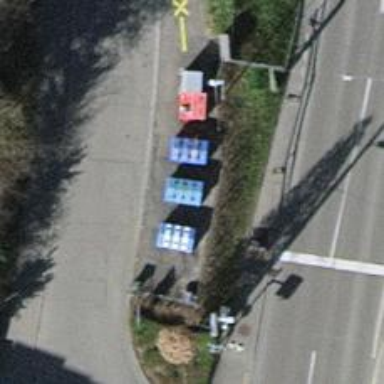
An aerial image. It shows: Recycling container in the area designated for recycling.